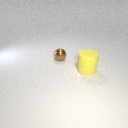
large yellow rubber cylinder to the right of small brown metal sphere